Question: I have been working with Qt for the past 6 months and I am still struggling to understand the concept of . I have the following questions:
1. What are implicitly shared classes and how do they work?
2. Trolltech's website of Qt says that it maximizes resource usage and minimizes copying. Please explain me how this happens.
3. Can anyone give any example for better understanding? A link to any site explaining this concept with or wihtout example is also welcome.
Thanx guys for all the answers..i came around another point regarding this topic is stack objects point to heap allocated shared data..this is the diagram...
any takes on this ???...and what exactly is a reference count??is it kind of a counter the incereses when objects refer to common shared data..and vice versa?
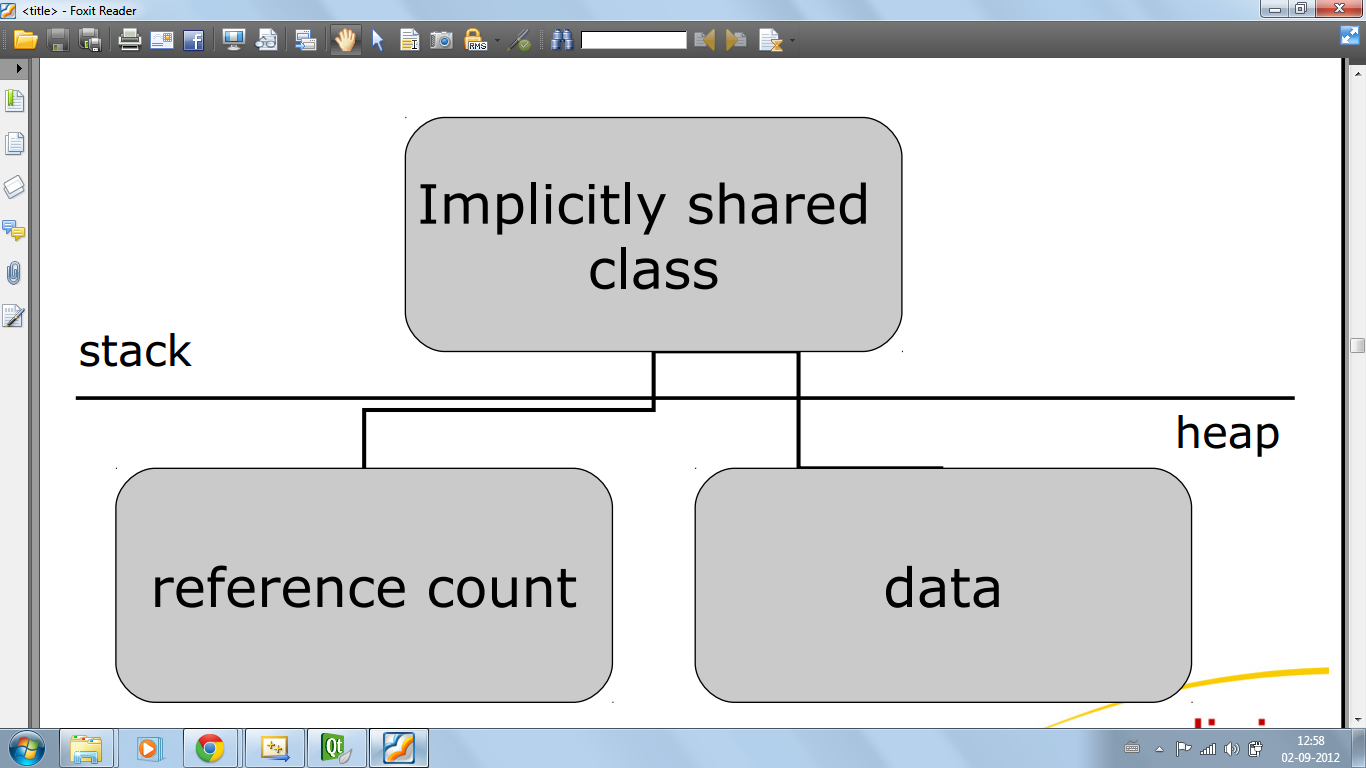
Answer: Imagine the follow. You are using C++03 and you write:
'''
string a("hello");
string b = a;
'''
At this moment you have two strings objects 'a' and 'b' and each one has its own buffer to store an array of chars. Even though the content of the buffers are exactly the same, 'a' and 'b' still have their own copy of "hello". This is a waste of memory. If they shared the buffer, your would have to use a single char array to store "hello world" for both strings.
Now with QString it is a bit different:
'''
QString a("Hello");
QString b = a;
'''
In this case , only 'a' created a char array to store "hello". 'b' instead of creating its own char array, will simply point to 'a''s char array. That way you save memory.
Now if you do 'b[0]='M'', id est, you modify 'b', then 'b' creates its own char array, copying the contents of 'a''s array and then modifying its own array.
In Java, strings are immutable objects. In other words, Java does not provide any methods on the 'String' class to modify its content. This is made so it is always possible to share that kind of data.
Complementing with things mentioned by others:
That is what "reference-count" is for. When a object is created and set to point to the char array, its reference count will be incremented by 1, so it knows how many objects are still using it. When an object that pointed to it is destroyed, the reference count is decremented. When the counter reaches zero, the char array knows that no one is using it , so it can be freed.
This is a very rough implementation of reference counting. I do not intend anyway to be accurate or correct. I am ignoring the correct ways of implementing copy constructor and assignment operators in C++. I am no way checking if the implementation works. Think it is an algorithm description in somewhat like C++. I just want to teach the concept. But imagine you have these classes:
'''
class SharedData{
private:
int refcount;
int data;
public:
SharedData(int _data){data=_data;refcount=1;}
void incRef(){refcount++;}
void decRef(){--refcount; if(refCount==0) delete this;}
};
class Data{
SharedData* shared;
public:
Data(int i){shared = new Data(i);}
Data(const Data& data){shared = data.shared; shared->incRef();}
const Data& operator=(const Data& data){if(shared!=data.shared){
shared->decRef();
shared = data.shared;
shared->incRef();}
}
~Data(){shared->decRef();}
};
'''
Two objects of class 'Data' can share the same 'SharedData' object, so :
'''
void someFunction() {
Data a(3) //Creates a SharedData instance and set refcount to 1
if (expression) {
Data b = a; //b points to the same SharedData than a. refcount is 2
b = Data(4);// b points to diferent SharedData. refcount of SharedData of a is decremented to 1 and b's SharedData has refcount 1
//destructor of b is called. Because shared data of b has now refcount == 0, the sharedData is freed;
}
//destructor of a is called, refcount is decremented again
// because it is zero SharedData is freed
}
'''
So resource usage was maximized and copy was minimized. Both 'a' and 'b' used the same 'SharedData' (aka int '3'). . The '4' was not copied from 'a' to 'b', they just shared the same data. An int is not big deal, but imagine if 'SharedData' held some big string or any other more complex data structure. Copying just a pointer is far faster than tens of bytes. And it also saves a lot of memory when you do not really need a copy.
Recall above what I said when we did 'b[0]='M''. That was . 'b' and 'a' were sharing the same char array. But 'b' needed to modify the string. It couldn't do it directly, because that would modify the string for 'a' too. So 'b' has to create its own copy of the char array in order to be able to change it. Because it only has to create the copy when it will modify the array, it is called .